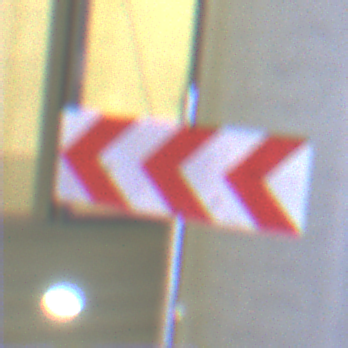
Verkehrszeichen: RichtungstafelnInKurvenGrossRechts
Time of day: Night
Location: Outdoor (Urban)
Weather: PartlyCloudy
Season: NotSpecified
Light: Artificial